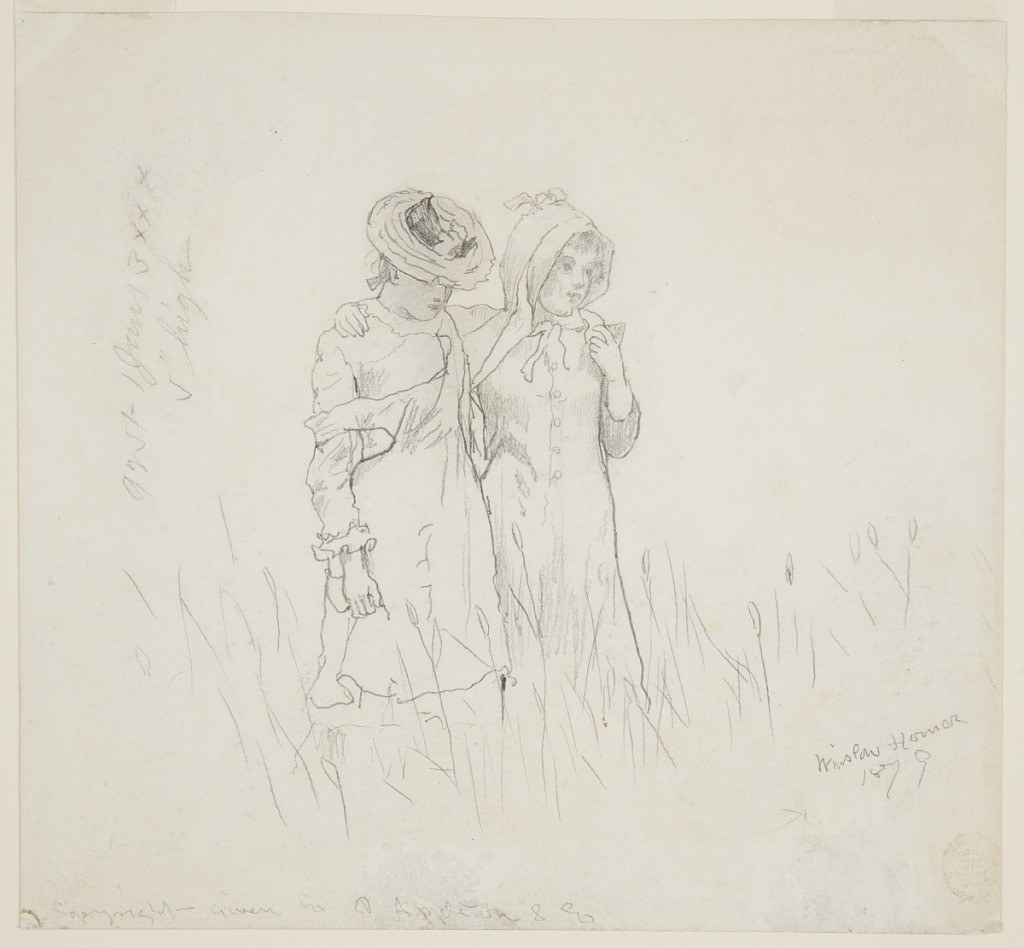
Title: Two Girls in a Field
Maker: Winslow Homer, American, 1836–1910
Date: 1879
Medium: Graphite on white wove paper
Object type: Drawing
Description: Two girls walk in a field, their arms around each other's shoulders, caught in a moment of quiet contemplation, as often chances upon friends caught on a lucid pastoral summer afternoon.